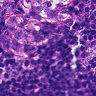
Metastatic tissue present: yes